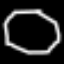
Label: octagon